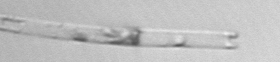
Label: Eucampia_morphytype1